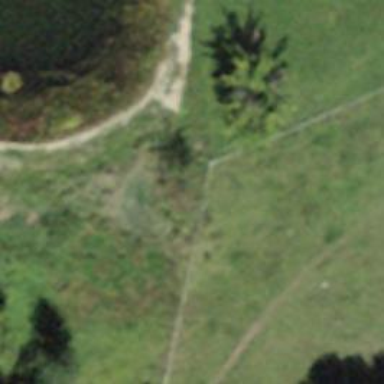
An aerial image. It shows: Fence is in the image.